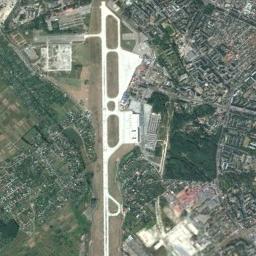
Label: airport